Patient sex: M
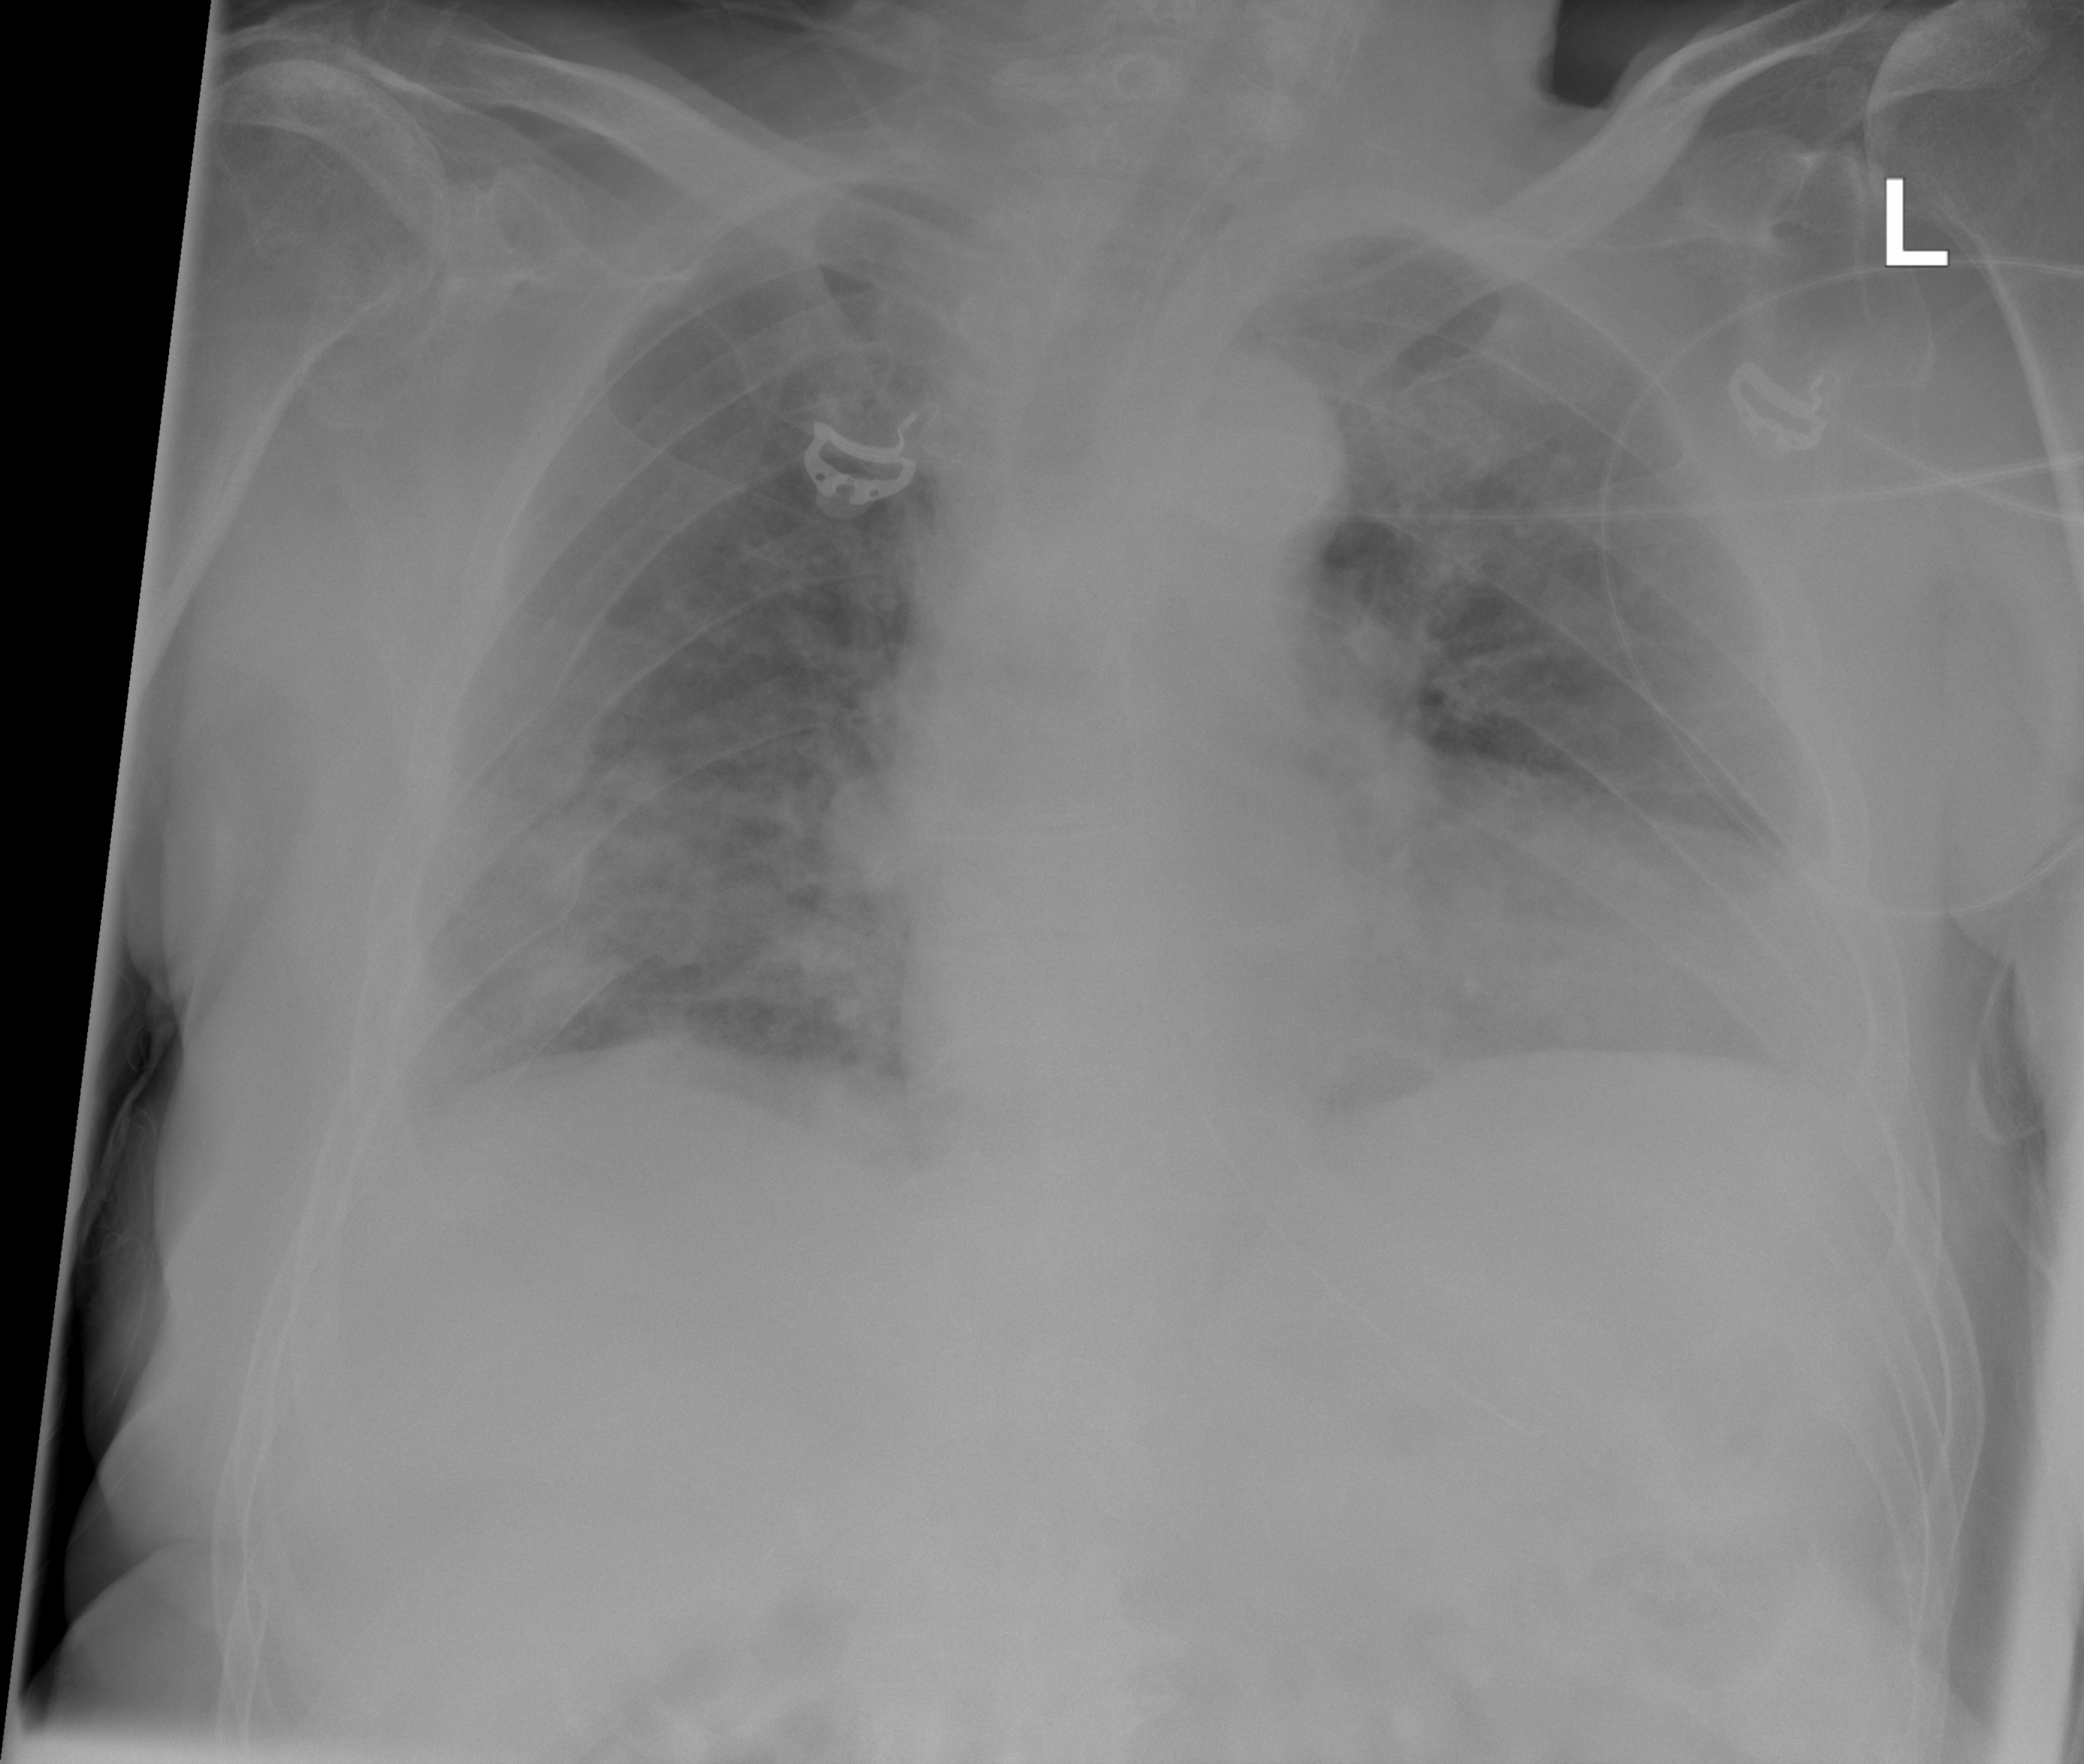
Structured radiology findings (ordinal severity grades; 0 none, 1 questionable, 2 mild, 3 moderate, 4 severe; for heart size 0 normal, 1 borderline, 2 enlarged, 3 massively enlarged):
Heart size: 2
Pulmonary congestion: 2
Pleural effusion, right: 2
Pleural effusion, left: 2
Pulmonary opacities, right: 2
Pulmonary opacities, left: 2
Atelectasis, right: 2
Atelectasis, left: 2